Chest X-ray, PA view. Patient: 75 years old, sex M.
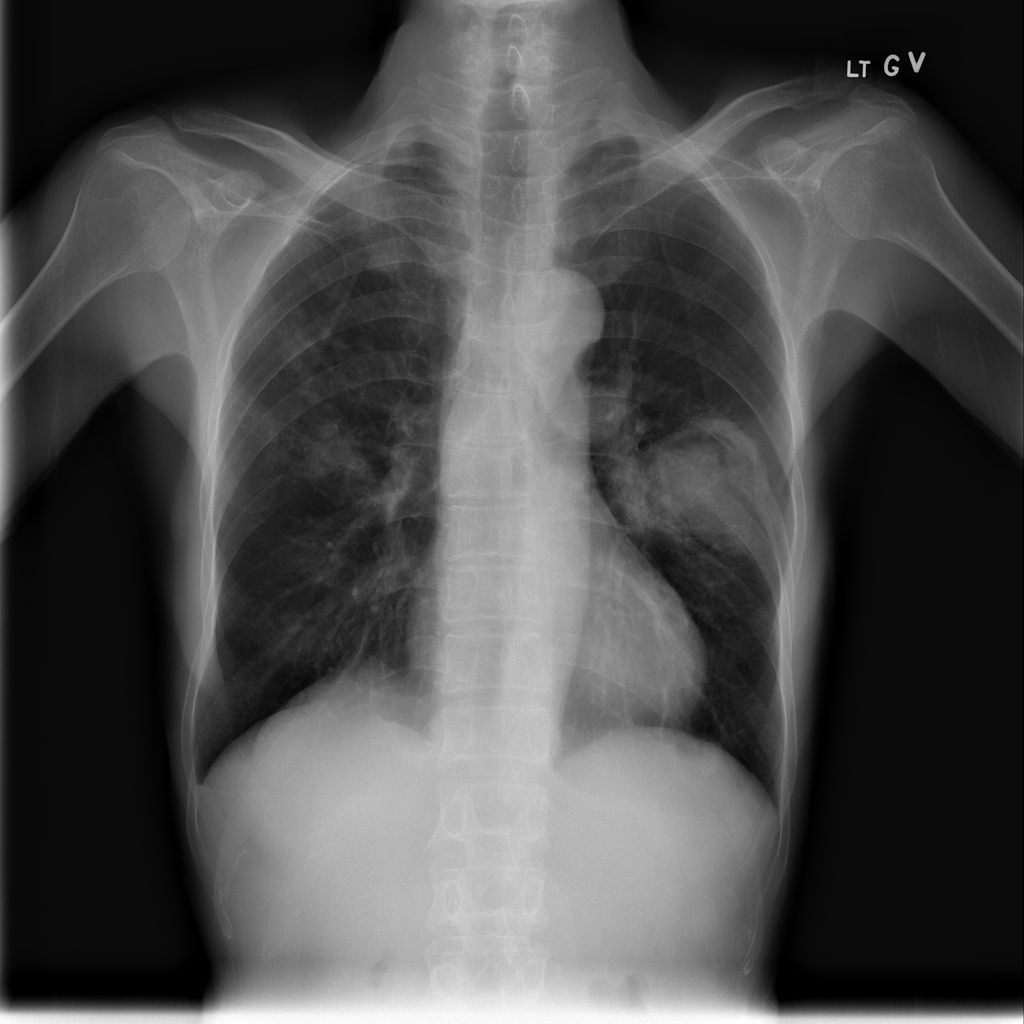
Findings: Emphysema, Infiltration, Mass